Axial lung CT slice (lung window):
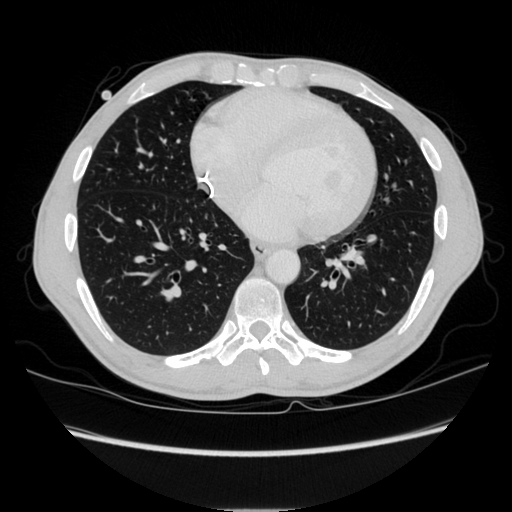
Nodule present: no